Aerial crown-view tile of a tropical tree (Barro Colorado Island, Panama), acquired 20241216:
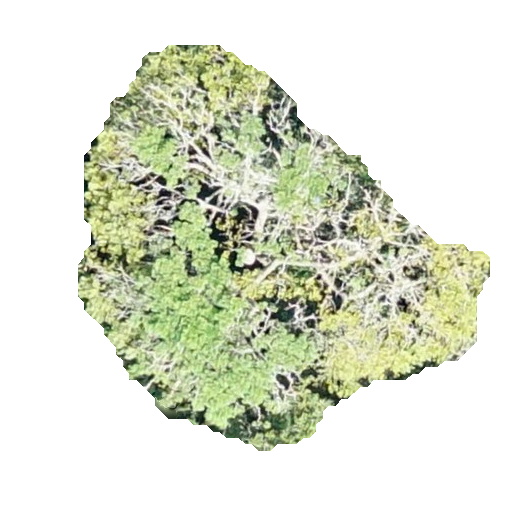
Species: Jacaranda copaia
GBIF accepted scientific name: Jacaranda copaia
Crown area: 152.017 m²